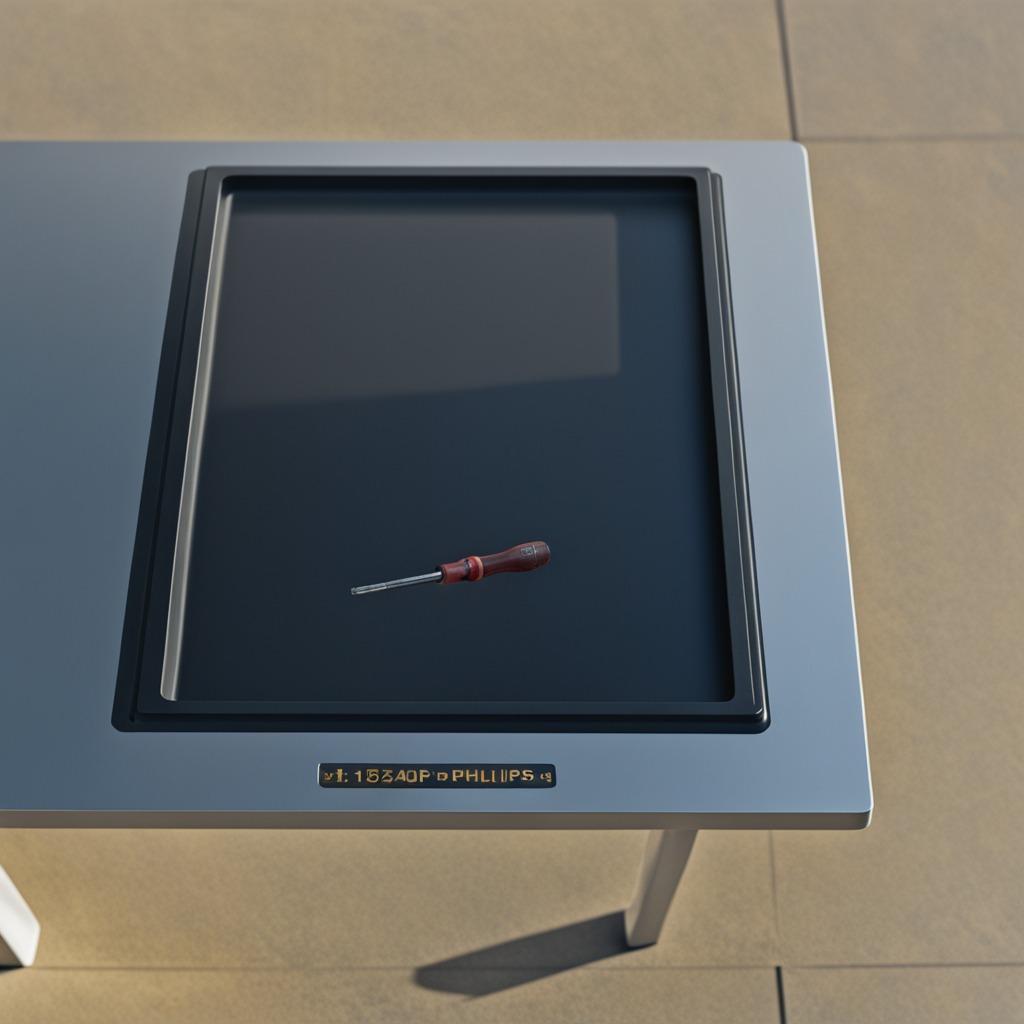
A screwdriver lying on a textured surface.